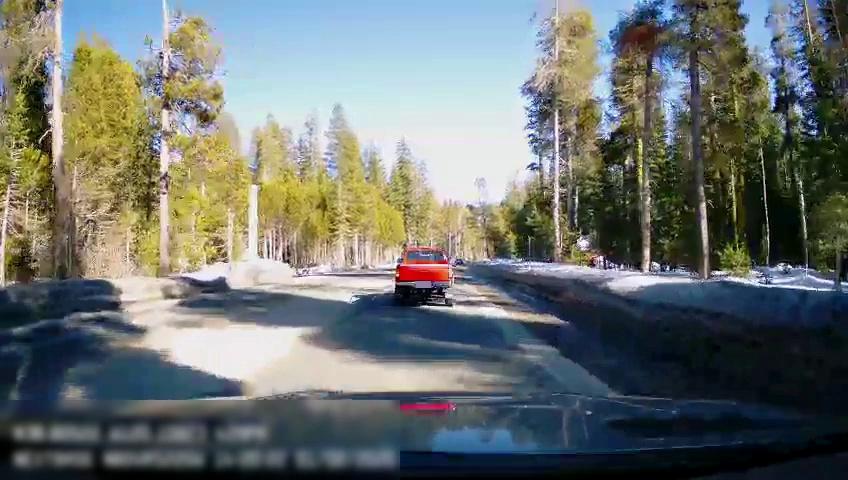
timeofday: Day
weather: Sunny
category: Drivable Space
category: Vehicles | Truck
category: Lanes | Opposite Lane